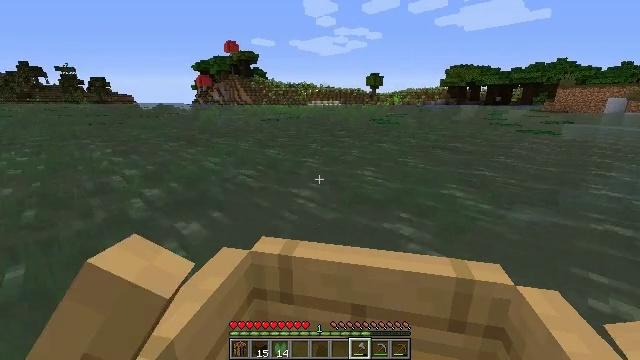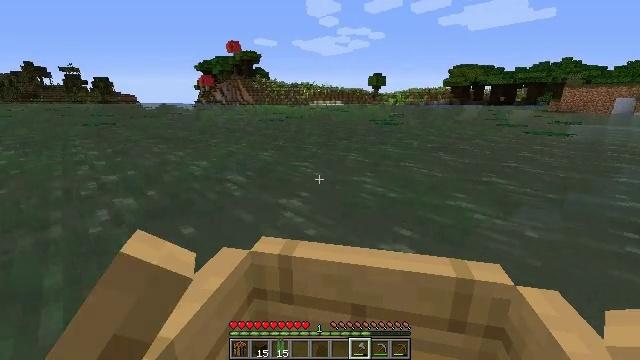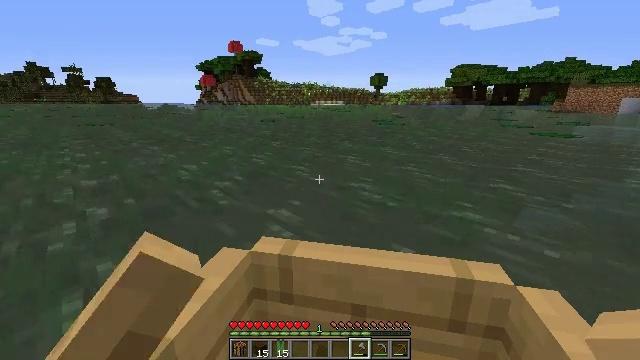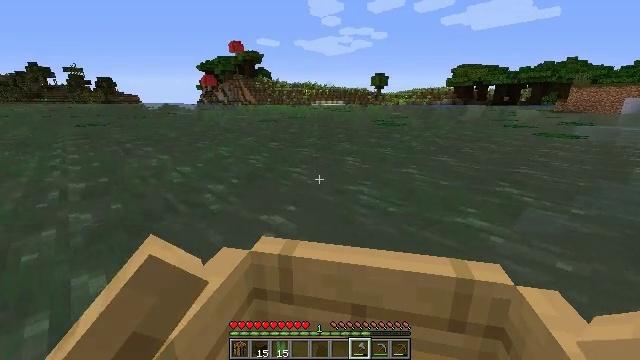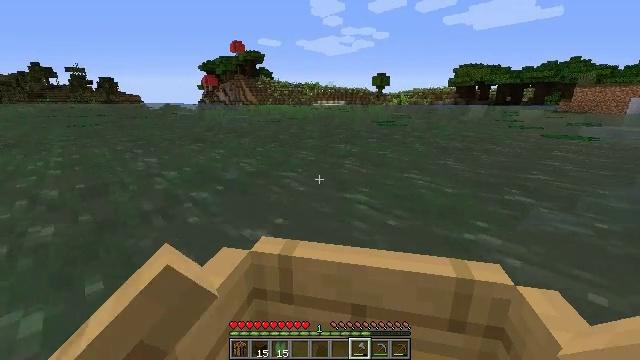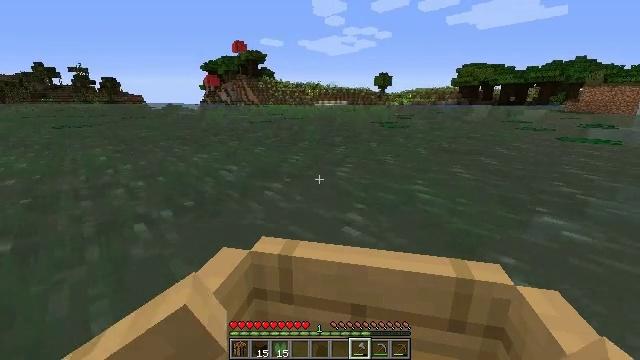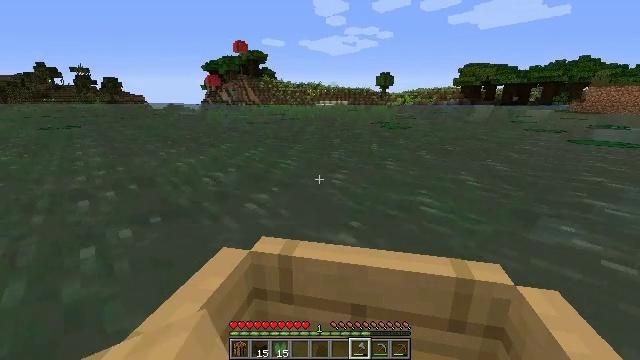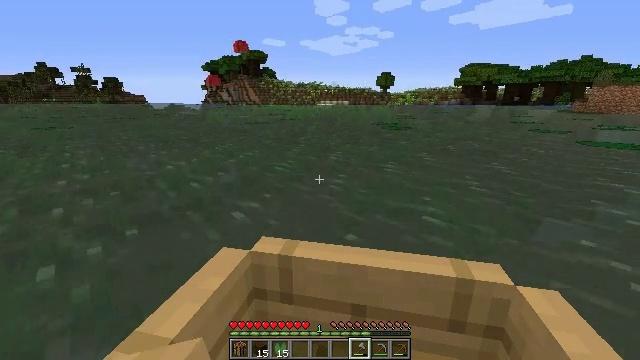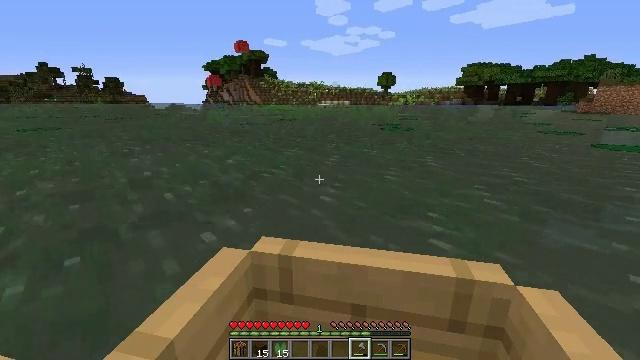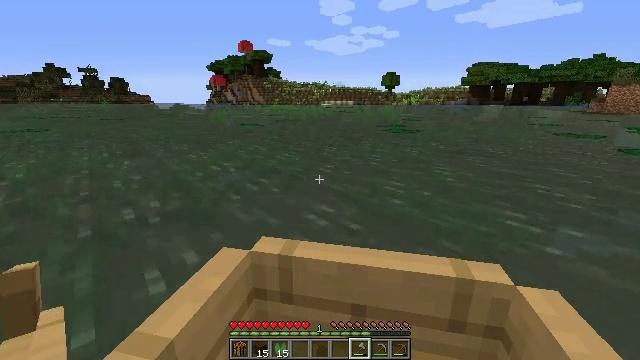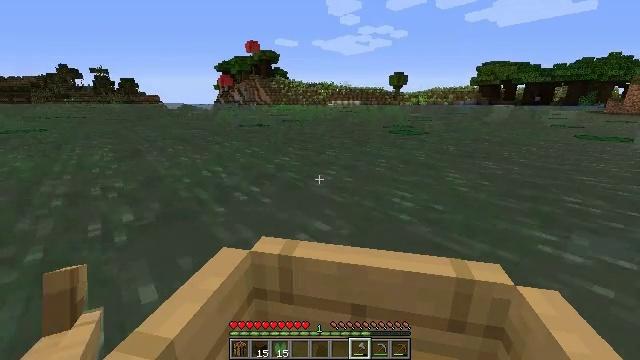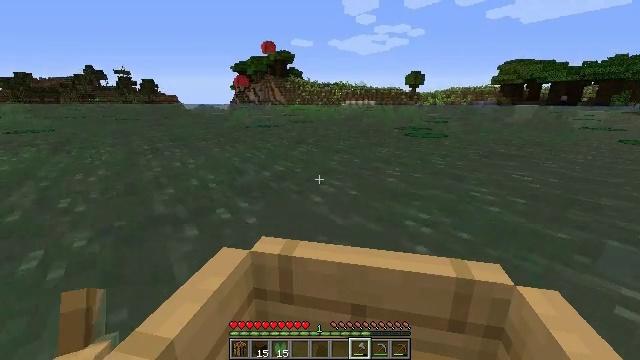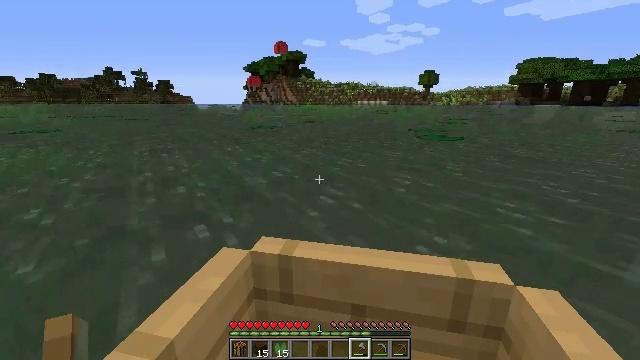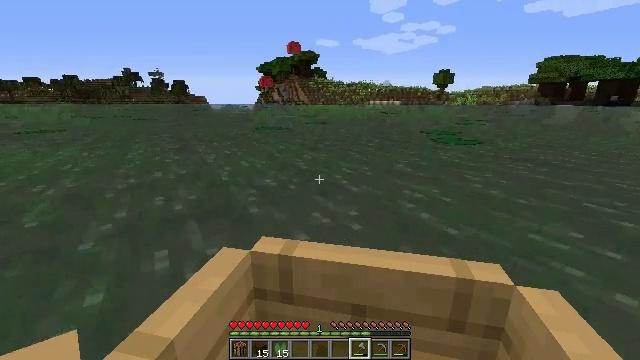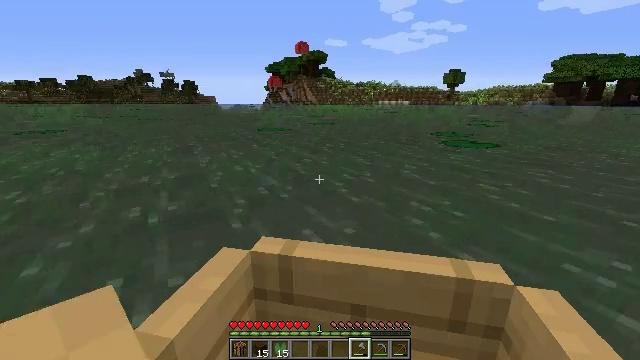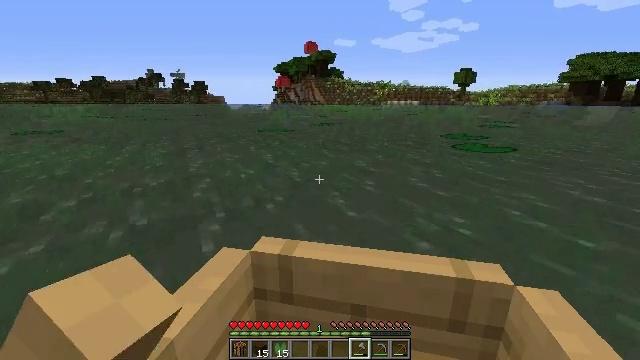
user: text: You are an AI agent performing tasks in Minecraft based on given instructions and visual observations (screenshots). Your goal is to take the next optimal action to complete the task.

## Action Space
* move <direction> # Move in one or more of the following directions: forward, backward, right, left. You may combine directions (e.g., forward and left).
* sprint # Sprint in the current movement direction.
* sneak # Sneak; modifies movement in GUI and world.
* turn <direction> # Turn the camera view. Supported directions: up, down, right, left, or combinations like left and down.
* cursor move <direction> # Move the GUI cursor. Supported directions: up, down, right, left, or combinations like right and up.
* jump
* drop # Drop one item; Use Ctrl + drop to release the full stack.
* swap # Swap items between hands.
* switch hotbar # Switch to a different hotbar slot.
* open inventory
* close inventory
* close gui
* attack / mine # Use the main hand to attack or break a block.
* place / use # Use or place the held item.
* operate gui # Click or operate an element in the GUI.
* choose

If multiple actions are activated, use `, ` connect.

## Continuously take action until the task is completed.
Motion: motion action
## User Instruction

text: Remove a lily pad from the inventory.
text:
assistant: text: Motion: move forward
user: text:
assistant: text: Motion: move forward
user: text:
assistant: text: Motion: move forward
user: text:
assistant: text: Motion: move forward
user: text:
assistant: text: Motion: move forward
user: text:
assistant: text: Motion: move forward
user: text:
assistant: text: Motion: move forward
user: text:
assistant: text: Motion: move forward and move left
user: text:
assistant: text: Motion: move forward and move left
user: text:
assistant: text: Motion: move forward and move left
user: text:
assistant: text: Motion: move forward
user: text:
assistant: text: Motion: move forward
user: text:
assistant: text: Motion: move forward
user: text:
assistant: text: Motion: move forward
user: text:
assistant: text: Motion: move forward
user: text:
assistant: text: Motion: move forward
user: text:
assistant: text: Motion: move forward
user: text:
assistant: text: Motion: move forward
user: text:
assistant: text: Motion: move forward
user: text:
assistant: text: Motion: move forward
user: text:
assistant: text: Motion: move forward
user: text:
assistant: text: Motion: move forward
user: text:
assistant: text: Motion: move forward
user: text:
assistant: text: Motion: move forward and move right
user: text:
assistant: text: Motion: move forward and move right
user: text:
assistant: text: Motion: move forward and move right, turn right
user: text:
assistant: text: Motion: move forward and move right, turn right
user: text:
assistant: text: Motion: move forward
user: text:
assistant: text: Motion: move forward
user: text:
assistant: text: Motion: move forward